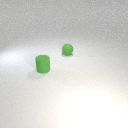
small green rubber sphere to the right of small green rubber cylinder